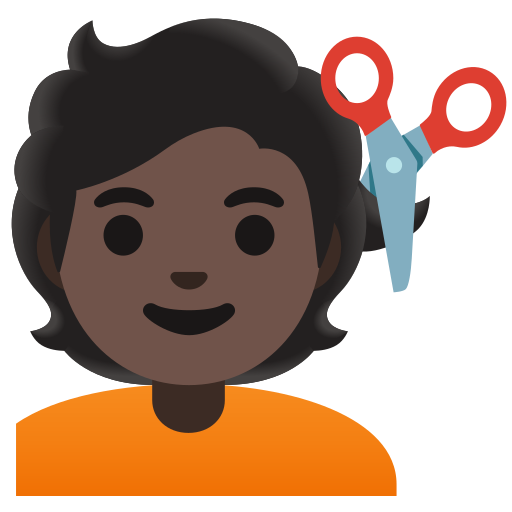
Emoji: 💇🏿